Field crop: maize
Growth stage: 2
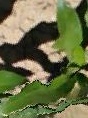
Species: maize